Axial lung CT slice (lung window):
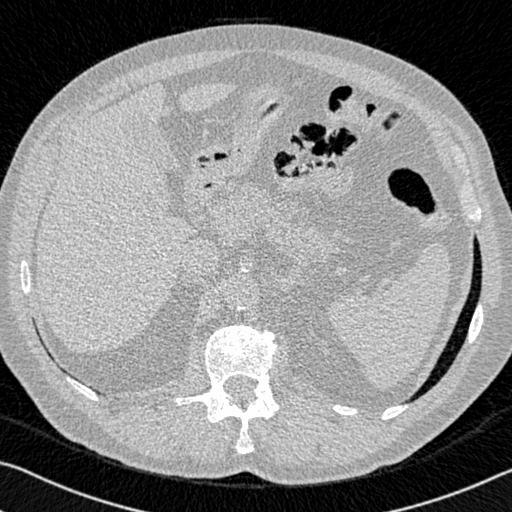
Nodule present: no